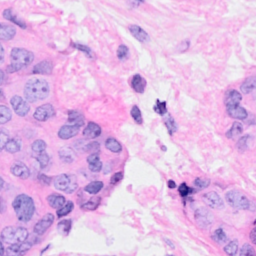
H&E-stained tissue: Breast